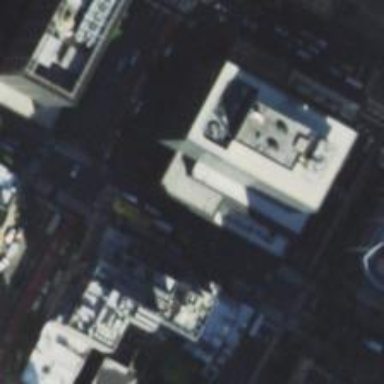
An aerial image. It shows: The building has flat concrete roof.